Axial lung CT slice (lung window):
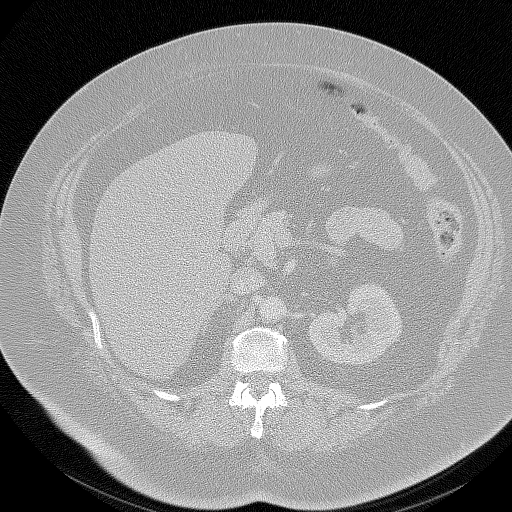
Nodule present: no